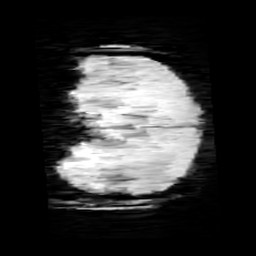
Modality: minIP
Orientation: coronal
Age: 10
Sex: male
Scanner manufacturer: siemens
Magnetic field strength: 3 T
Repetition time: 0.027 s
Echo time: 0.02 s